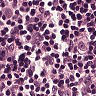
Metastatic tissue present: no